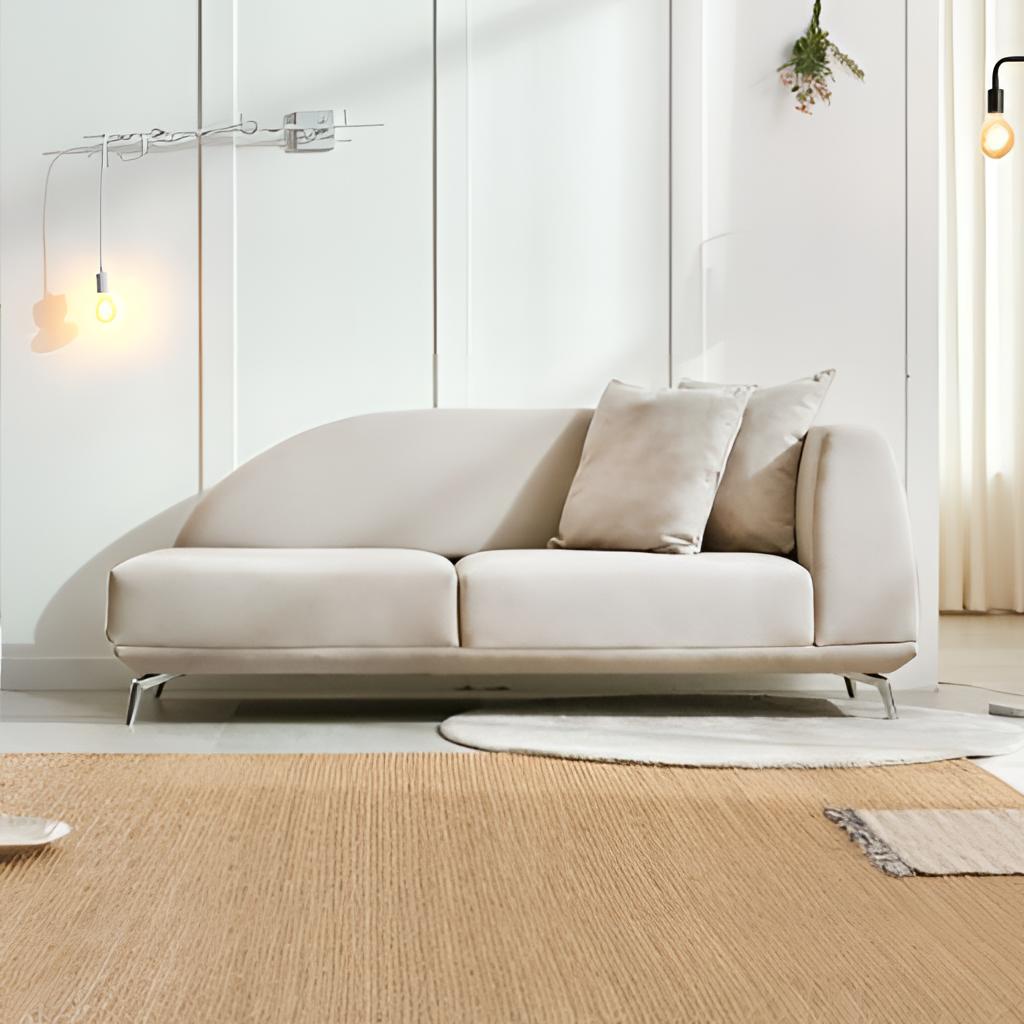
living room, fabric sofa, carpet flooring, with woven pattern, contemporary, white paint wallpaper, with solid pattern